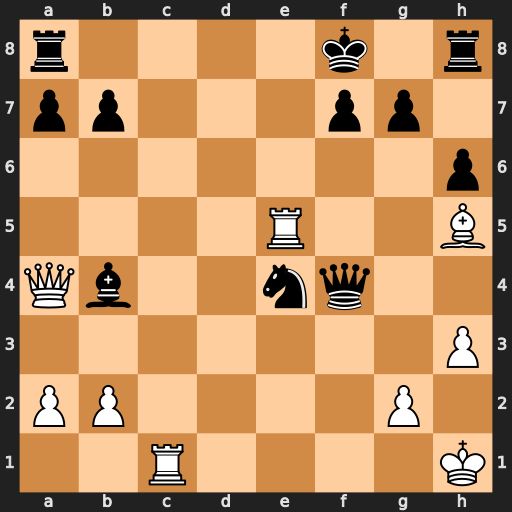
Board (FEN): r4k1r/pp3pp1/7p/4R2B/Qb2nq2/7P/PP4P1/2R4K
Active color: w
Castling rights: -
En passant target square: -
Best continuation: Qxb4+ Kg8 Bxf7+ Kh7 Qxe4+ Qxe4 Rxe4